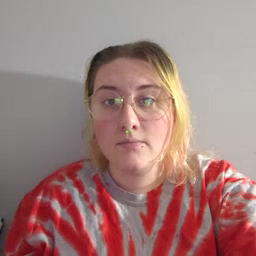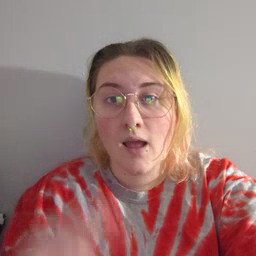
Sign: high